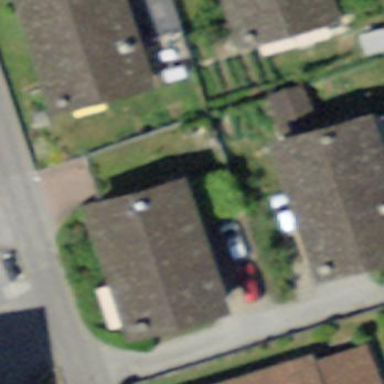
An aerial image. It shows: Simple and straightforward house.